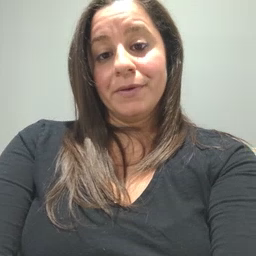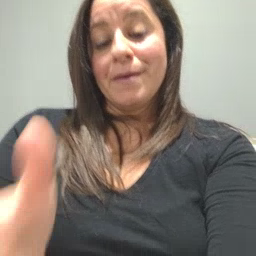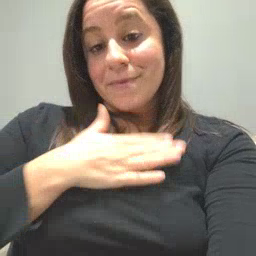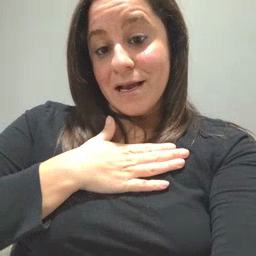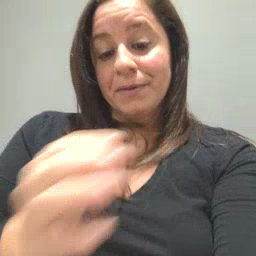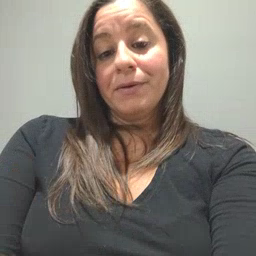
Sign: minemy